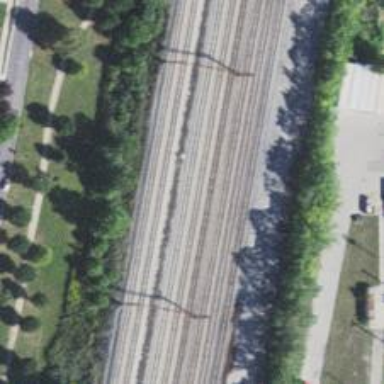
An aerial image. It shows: Electrified railway with contact line running along embankment.